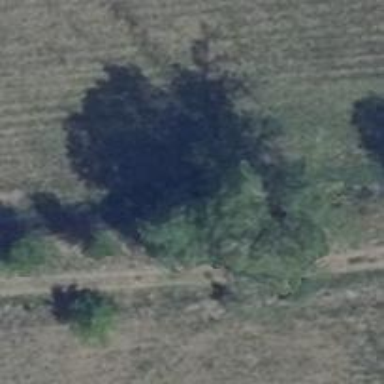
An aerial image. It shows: Row of deciduous broadleaved trees.